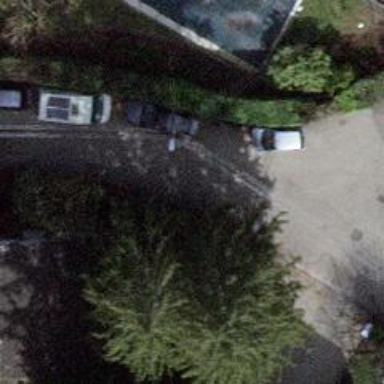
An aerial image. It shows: Smooth asphalt road in residential area.